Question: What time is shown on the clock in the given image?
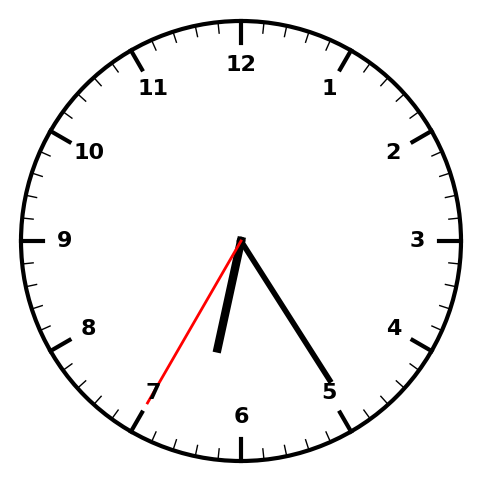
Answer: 06:24:35